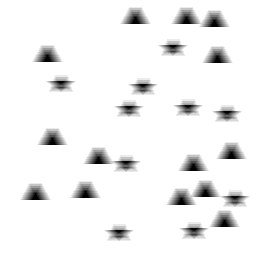
Squares: 0
Triangles: 14
Stars: 10
Total shapes: 24